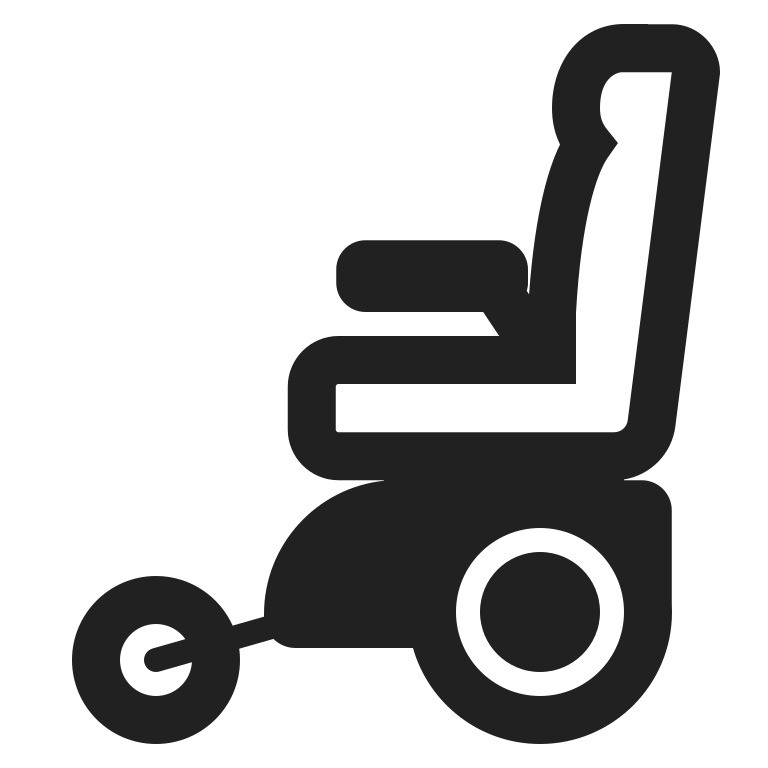
motorized wheelchair high contrast